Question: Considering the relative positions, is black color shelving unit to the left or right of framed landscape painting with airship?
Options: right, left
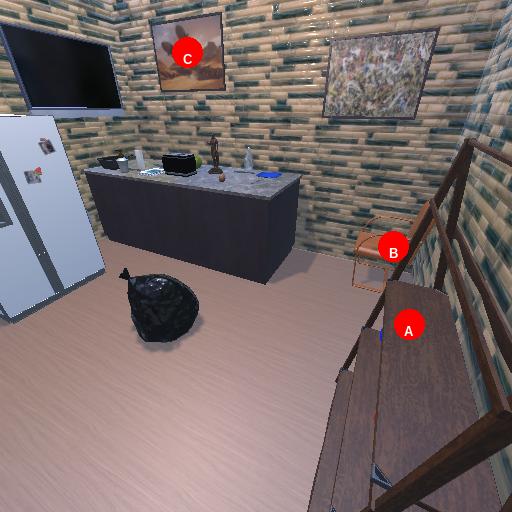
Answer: right